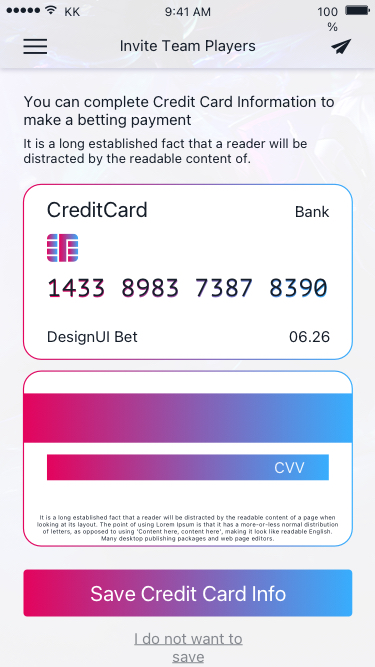
Text in this UI design:
Save Credit Card Info
You can complete Credit Card Information to make a betting payment
It is a long established fact that a reader will be distracted by the readable content of.
CreditCard
Bank
1433 8983 7387 8390
06.26
DesignUI Bet
It is a long established fact that a reader will be distracted by the readable content of a page when looking at its layout. The point of using Lorem Ipsum is that it has a more-or-less normal distribution of letters, as opposed to using 'Content here, content here', making it look like readable English. Many desktop publishing packages and web page editors.
CVV
I do not want to save
Invite Team Players
9:41 AM
KK
100%